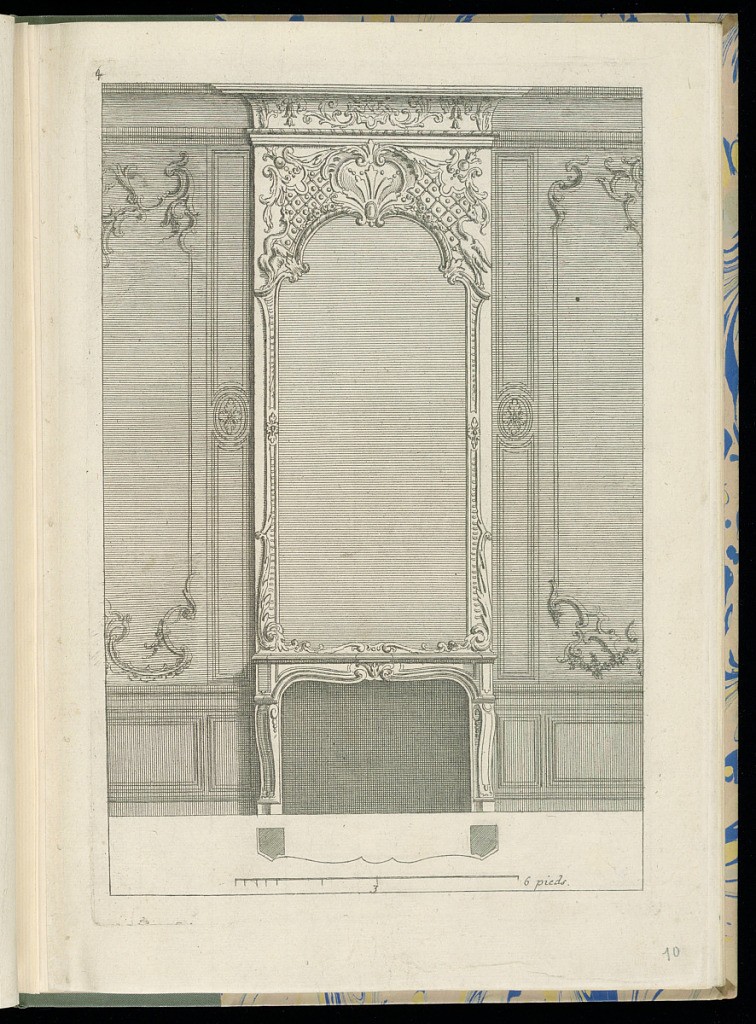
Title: Fireplace (Chimney Piece and Mantel) Design
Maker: Nicolas Guérard, French, ca.1648 – 1719
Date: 1715–19
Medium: Etching and engraving on laid paper
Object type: Print
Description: An interior wall elevation with a fireplace (chimney piece and mantel) design in the center, flanked by two different wall paneling (boiseries) designs on either side. The mantel is curvilinear with scrolling motifs and a central fleuron or scrolling leaf motif. The overmantel mirror frame is decorated with scrolling acanthus leaves and rinceaux, fluting, and rosettes, topped with a palmette cartouche with fleurons, scrolling leaves (rinceaux), diaper and pearl pattern, and birds. The cornice is decorated with a running pattern of similar motifs. The paneling (boiseries) on either side features similar motifs along with festoons of flowers and roundels with rosettes. The dado paneling is plain with molding. There is a plan view of the mantel shape and a scale below. The plate is numbered.